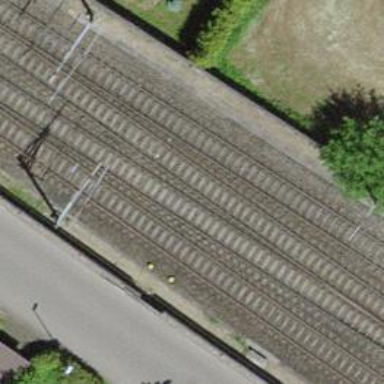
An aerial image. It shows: Single-track electrified railway with contact line.